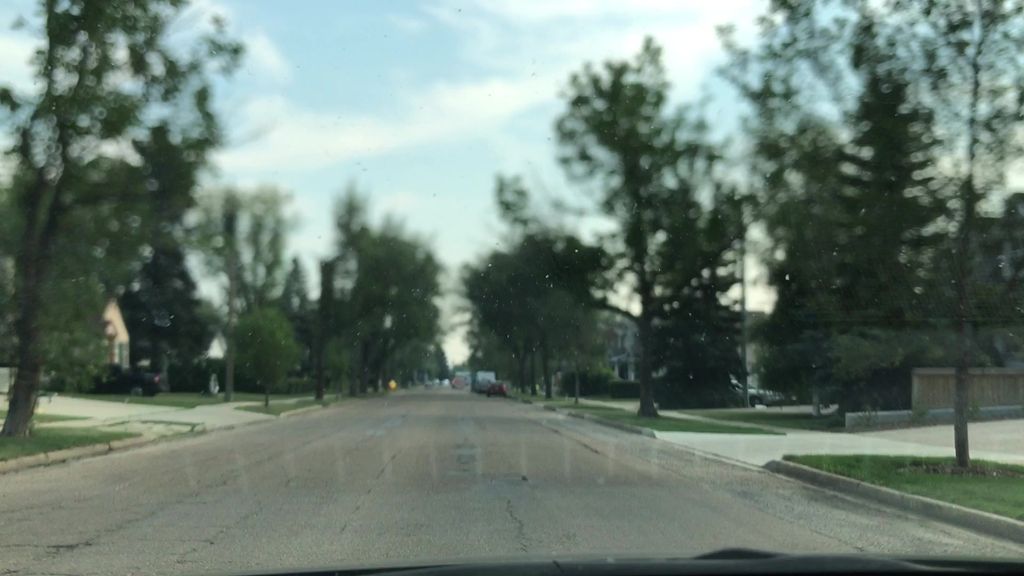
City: edmonton